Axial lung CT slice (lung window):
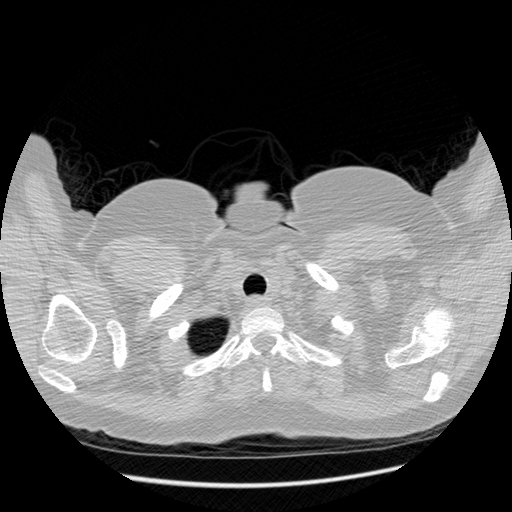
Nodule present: no